Aerial crown-view tile of a tropical tree (Barro Colorado Island, Panama), acquired 20241216:
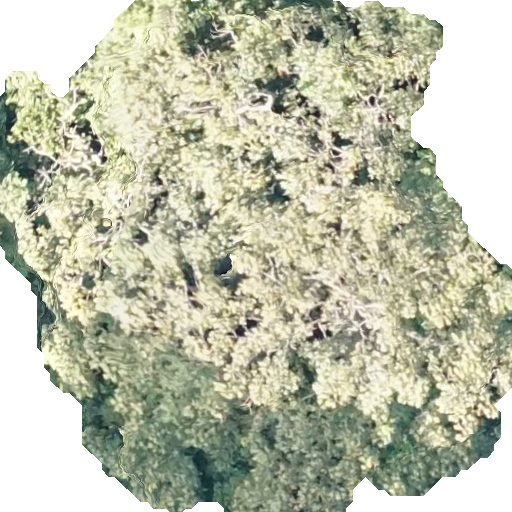
Species: Pseudobombax septenatum
GBIF accepted scientific name: Pseudobombax septenatum
Crown area: 308.845 m²